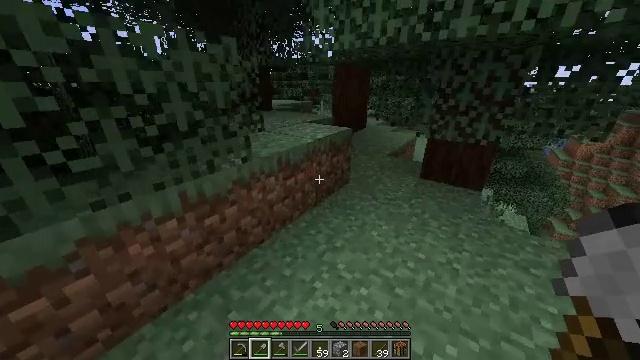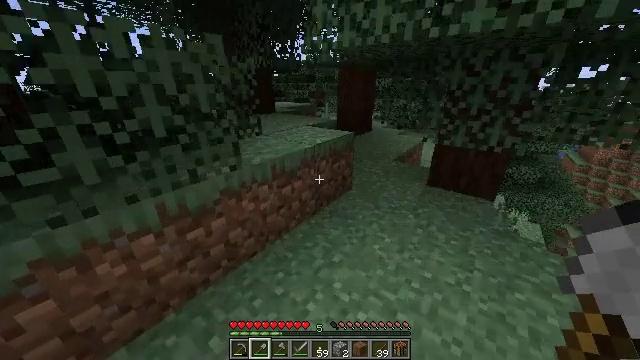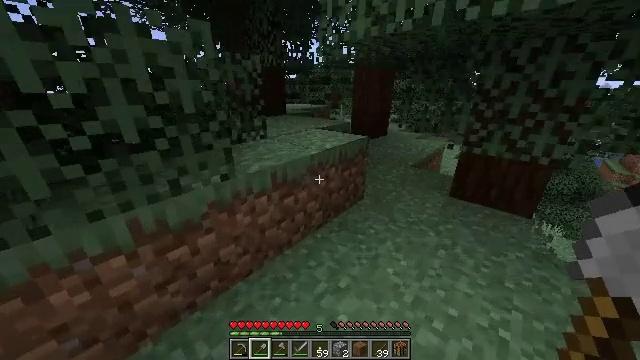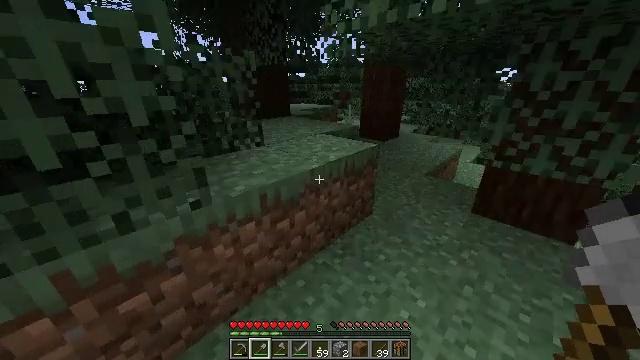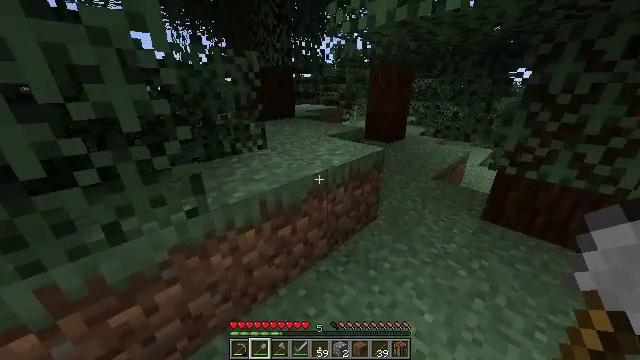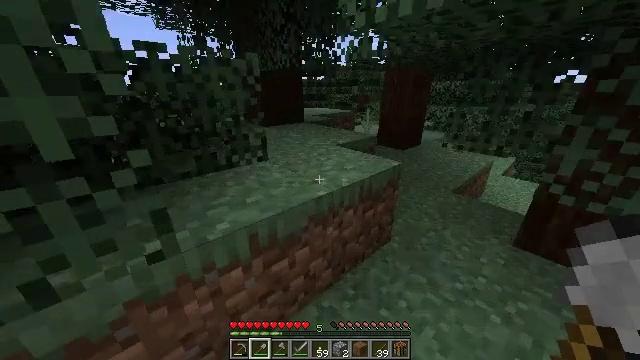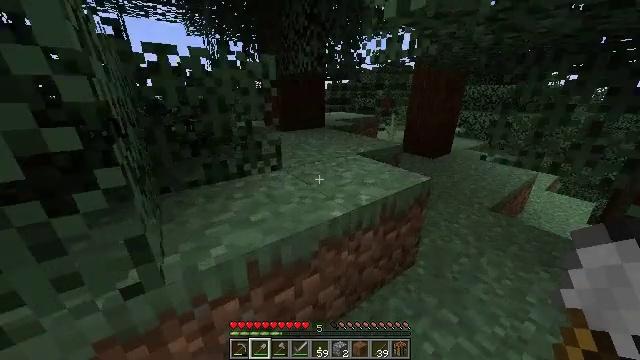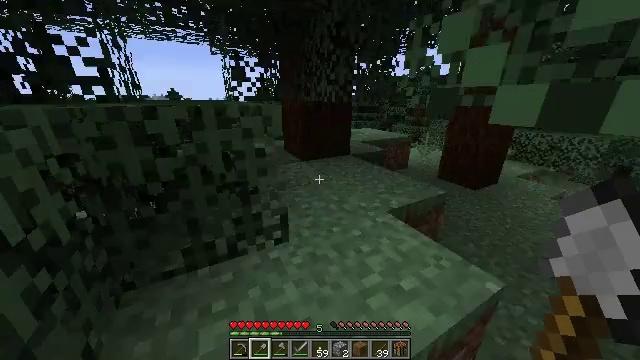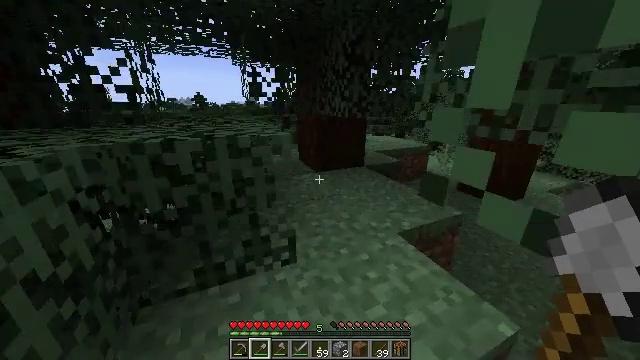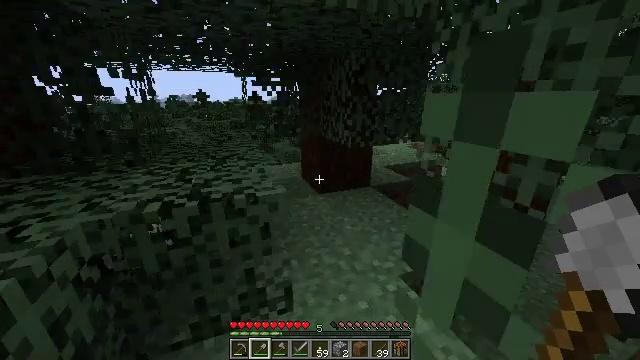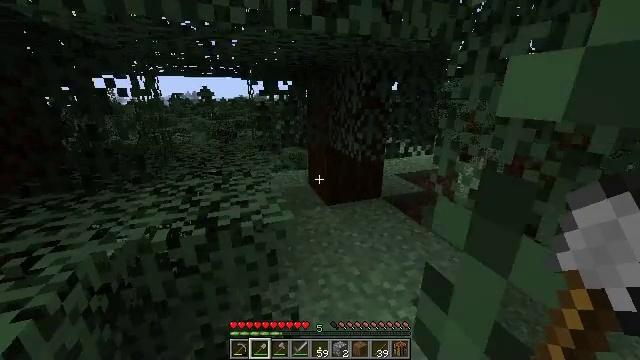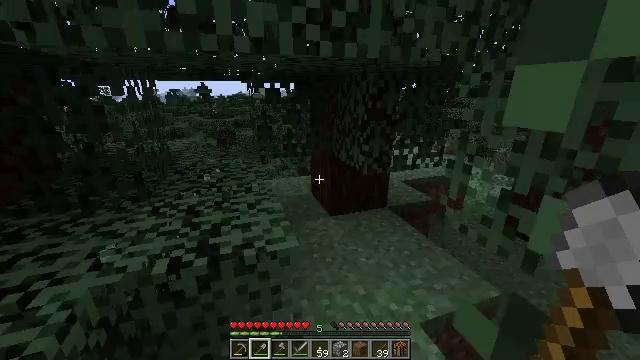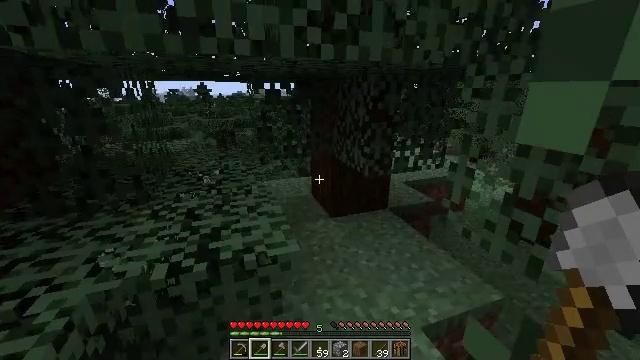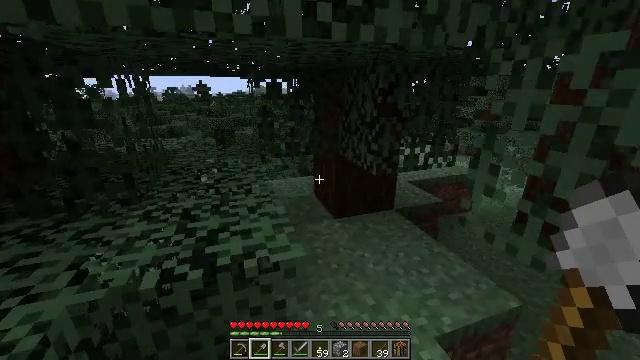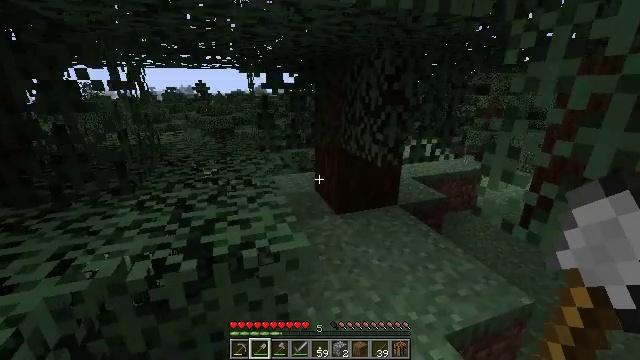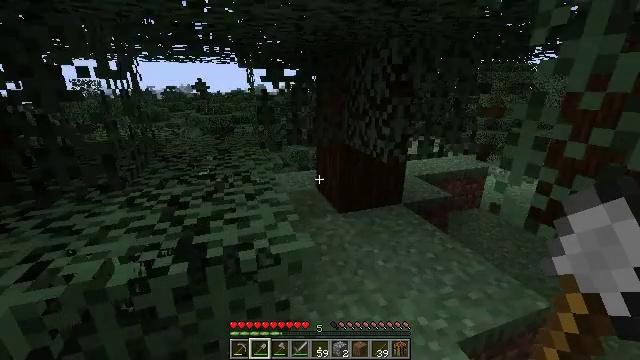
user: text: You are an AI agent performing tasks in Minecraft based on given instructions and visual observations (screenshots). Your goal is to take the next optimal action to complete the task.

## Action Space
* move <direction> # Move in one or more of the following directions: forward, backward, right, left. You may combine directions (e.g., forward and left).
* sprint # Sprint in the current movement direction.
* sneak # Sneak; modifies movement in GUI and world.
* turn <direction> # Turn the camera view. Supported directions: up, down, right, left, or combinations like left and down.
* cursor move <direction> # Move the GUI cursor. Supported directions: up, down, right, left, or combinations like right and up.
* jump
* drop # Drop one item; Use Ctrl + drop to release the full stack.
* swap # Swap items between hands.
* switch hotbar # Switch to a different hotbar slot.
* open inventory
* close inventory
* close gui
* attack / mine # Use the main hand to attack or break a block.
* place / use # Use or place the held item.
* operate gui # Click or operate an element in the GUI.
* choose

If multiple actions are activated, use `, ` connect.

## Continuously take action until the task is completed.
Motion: motion action
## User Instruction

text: Punch the spruce leaves to get saplings.
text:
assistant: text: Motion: move forward, sprint, turn left
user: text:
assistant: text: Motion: move forward, sprint, turn left
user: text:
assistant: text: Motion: move forward, sprint, turn left
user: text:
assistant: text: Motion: move forward, sprint, turn left
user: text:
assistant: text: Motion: move forward, sprint, turn left
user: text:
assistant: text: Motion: move forward, sprint, turn left
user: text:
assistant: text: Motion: move forward, sprint, turn left, jump
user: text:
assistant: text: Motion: move forward, sprint, turn left, jump
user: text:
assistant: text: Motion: move forward, sprint, turn left, jump
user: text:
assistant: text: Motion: move forward, sprint, turn left, jump
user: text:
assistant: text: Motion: move forward, sprint, jump
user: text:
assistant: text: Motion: move forward, sprint
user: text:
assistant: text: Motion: move forward, sprint
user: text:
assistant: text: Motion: move forward, sprint
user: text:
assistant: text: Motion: move forward, sprint
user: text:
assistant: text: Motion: move forward and move right, sprint
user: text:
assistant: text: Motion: move forward and move right, sprint
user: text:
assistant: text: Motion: move forward and move right, sprint
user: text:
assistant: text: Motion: move forward and move right, sprint
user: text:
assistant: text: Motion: move forward and move right, sprint
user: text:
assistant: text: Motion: move forward and move right, sprint, turn left
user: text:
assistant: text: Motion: move forward, sprint, turn left
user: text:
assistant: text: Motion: move forward, sprint, turn left
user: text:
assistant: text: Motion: move forward and move left, sprint, turn left
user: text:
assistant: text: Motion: move forward and move left, sprint, turn left
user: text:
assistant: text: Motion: move forward and move left, sprint, turn left
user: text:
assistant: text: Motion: move forward and move left, sprint, turn left
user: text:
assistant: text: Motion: move forward and move left, sprint, turn left
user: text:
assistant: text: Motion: move forward and move left, sprint, turn left
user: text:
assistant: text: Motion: move forward and move left, sprint, turn right and up